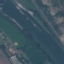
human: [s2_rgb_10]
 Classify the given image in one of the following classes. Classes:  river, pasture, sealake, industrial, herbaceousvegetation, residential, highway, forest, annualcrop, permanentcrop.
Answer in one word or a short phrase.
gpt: River